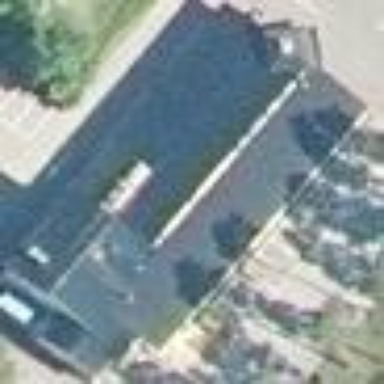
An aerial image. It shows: Commercial building.